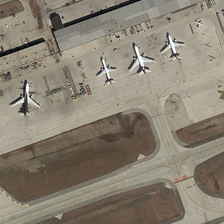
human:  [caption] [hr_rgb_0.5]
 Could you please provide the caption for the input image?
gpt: several planes are near a rectangular building in an airport .

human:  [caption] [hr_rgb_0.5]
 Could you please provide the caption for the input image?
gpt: several planes are near a rectangular building in an airport .

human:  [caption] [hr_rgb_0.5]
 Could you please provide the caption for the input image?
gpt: a white big plane are on the runway .

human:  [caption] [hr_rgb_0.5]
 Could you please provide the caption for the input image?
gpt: many of the planes were docked on the wide .

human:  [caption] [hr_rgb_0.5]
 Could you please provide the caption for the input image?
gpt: many of the planes were docked on the wide .